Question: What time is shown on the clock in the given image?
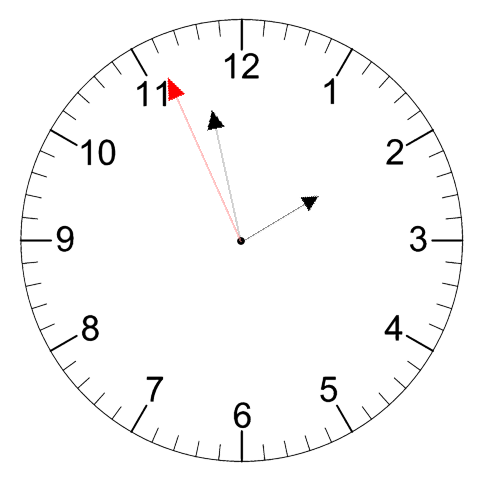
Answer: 01:57:56